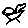
Label: bird